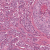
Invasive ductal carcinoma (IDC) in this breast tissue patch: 1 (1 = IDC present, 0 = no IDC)